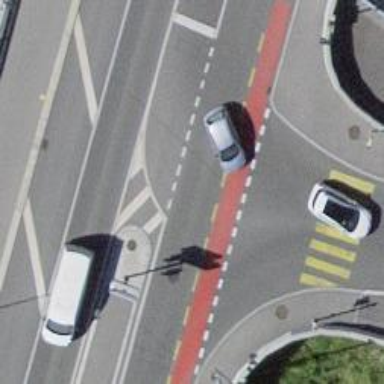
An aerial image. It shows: Road with traffic signals.